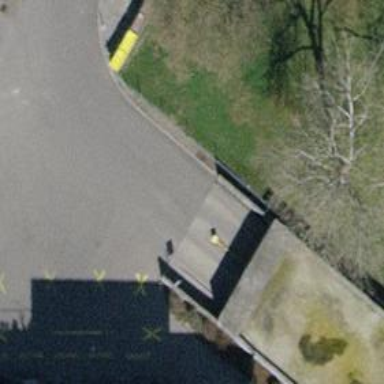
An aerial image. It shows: Parking area.